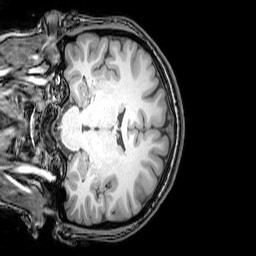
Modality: T1w
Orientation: coronal
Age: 23
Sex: female
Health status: healthy
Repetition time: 0.081 s
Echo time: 0.037 s